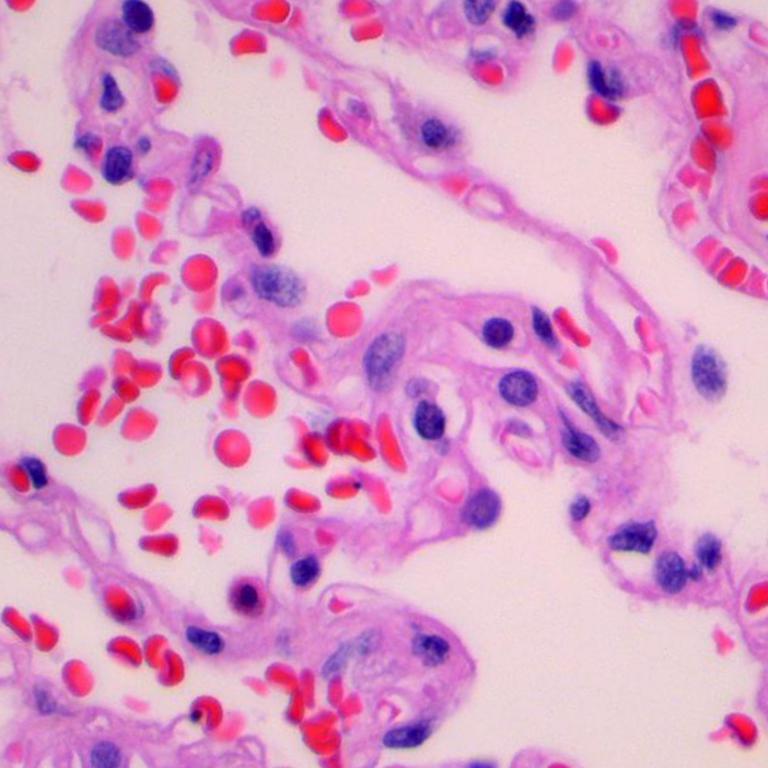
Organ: lung
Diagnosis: benign